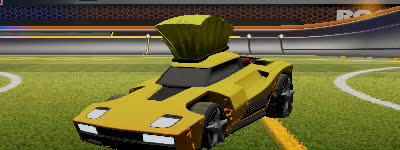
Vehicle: breakout